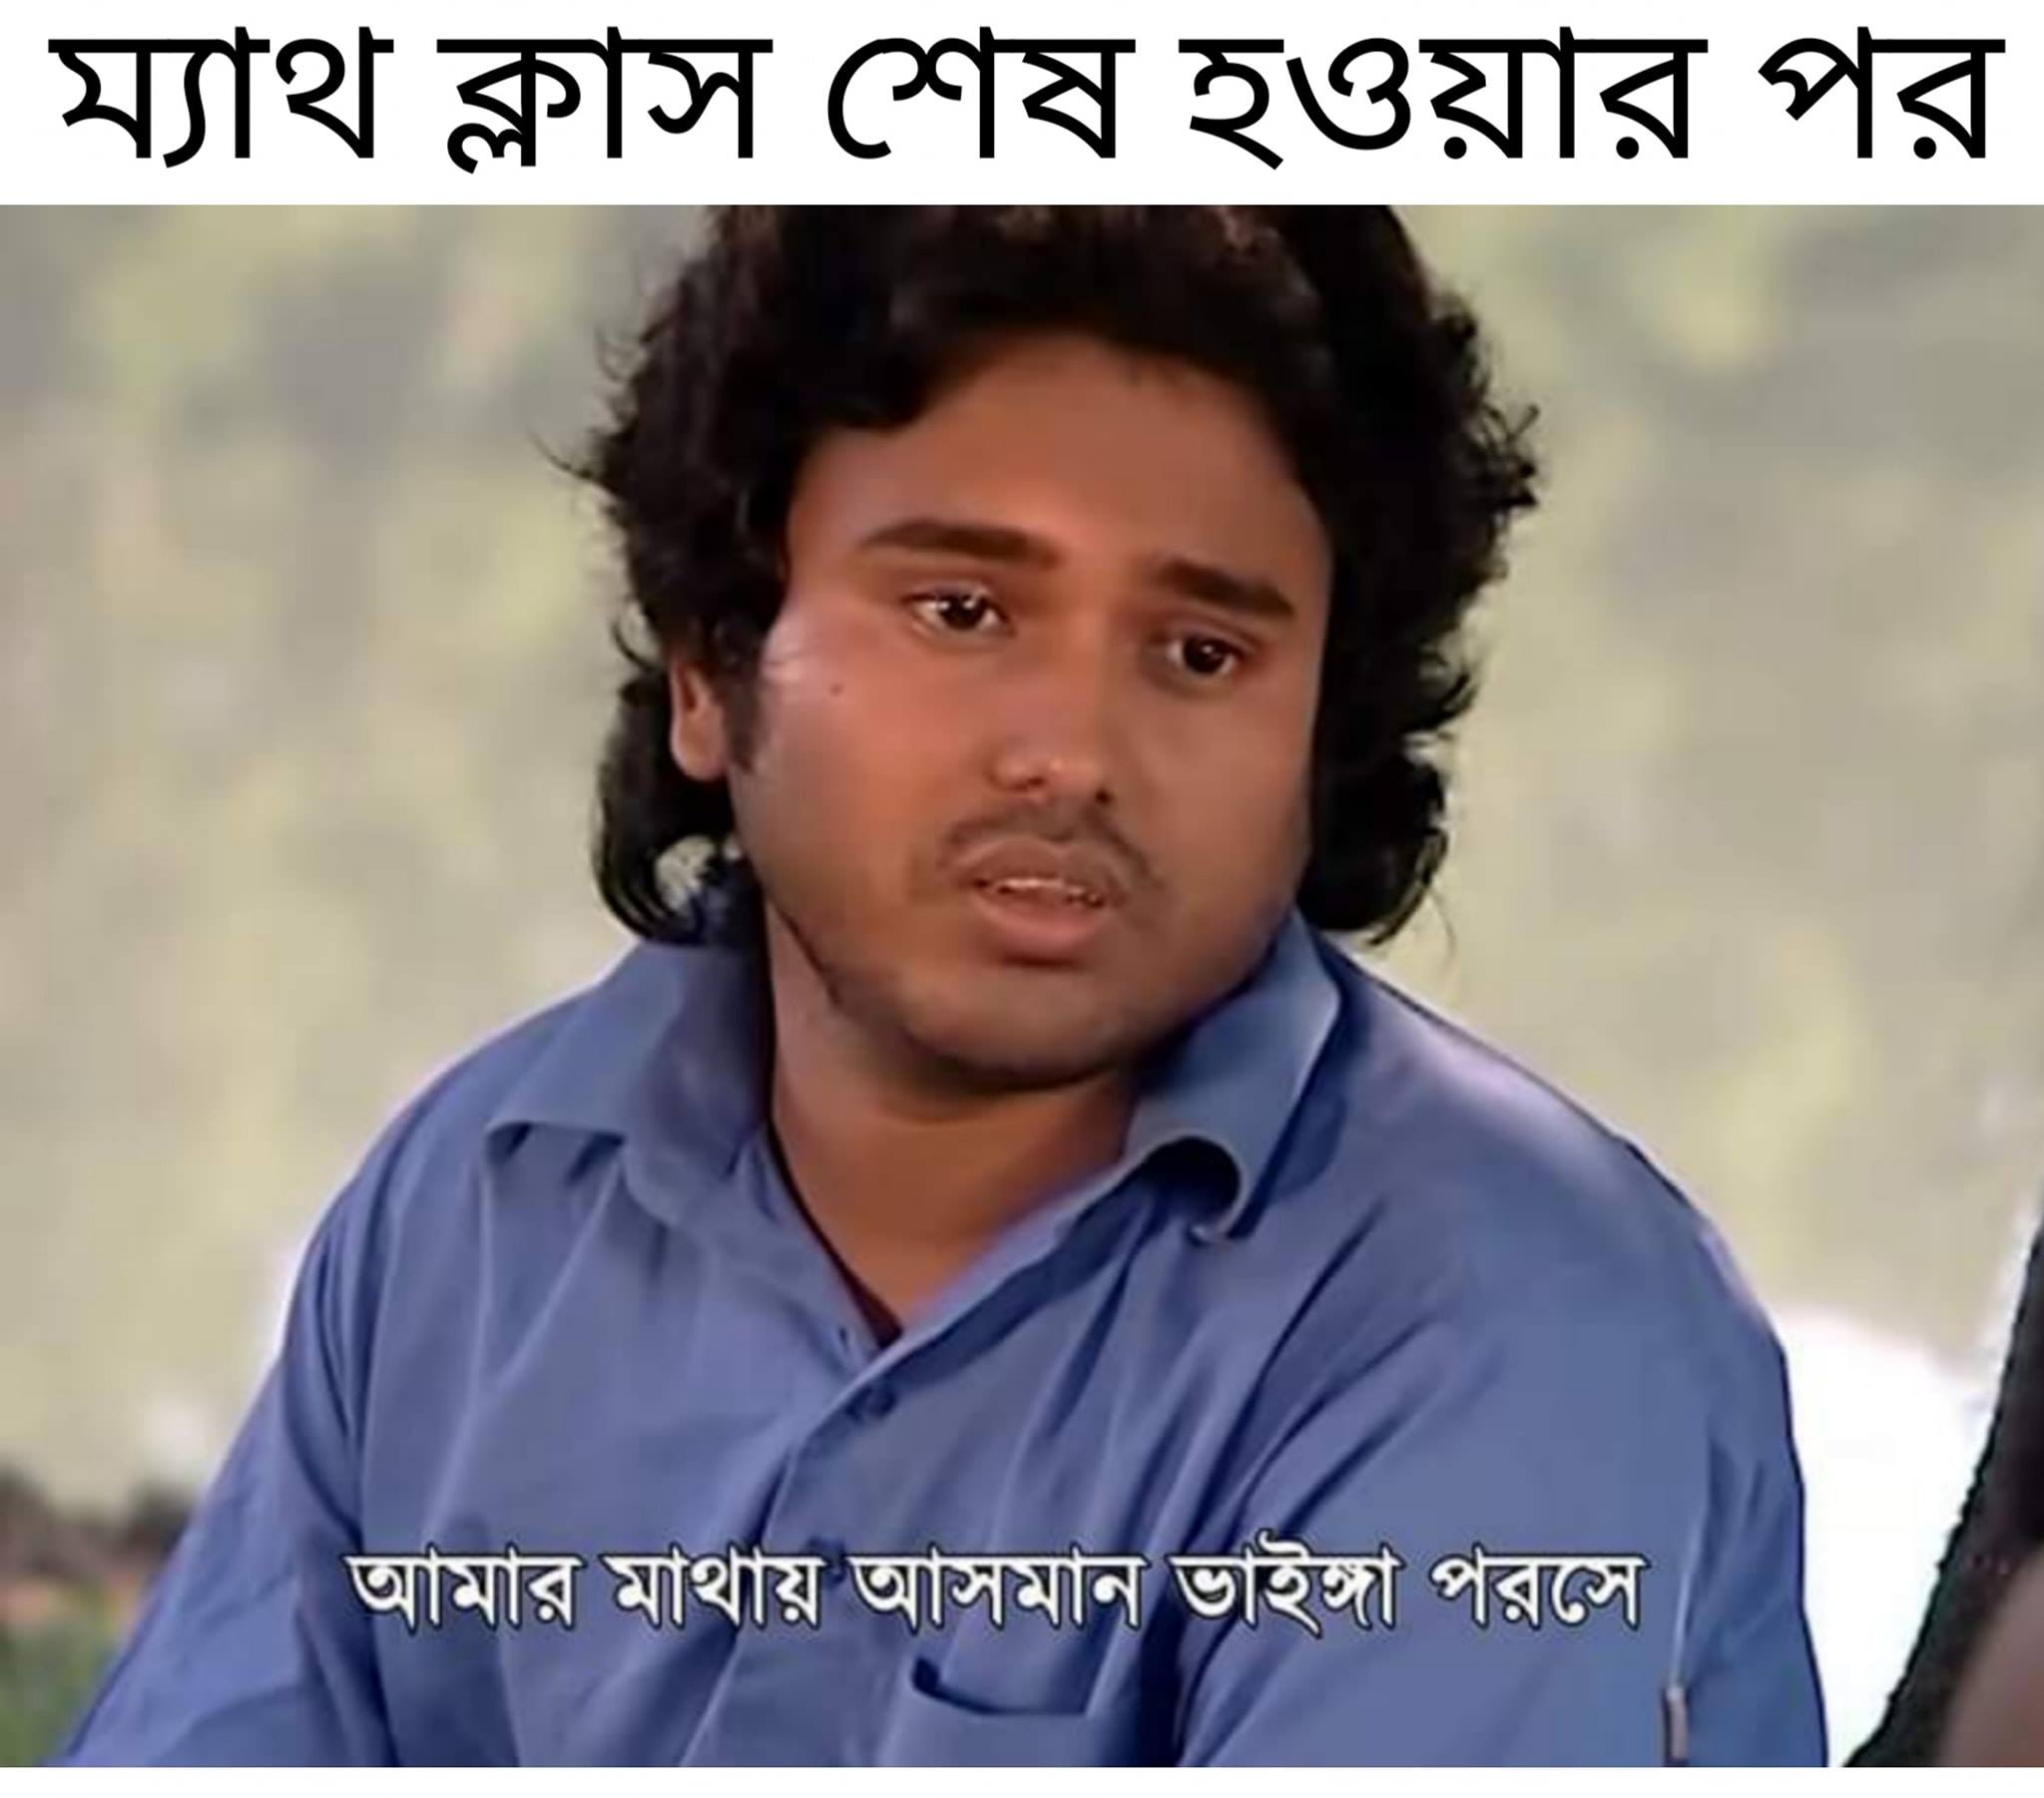
Caption: ম্যাথ ক্লাস শেষ হওয়ার পর     আমার মাথায় আসমান ভাইঙ্গা পরসে
Label: non-hate